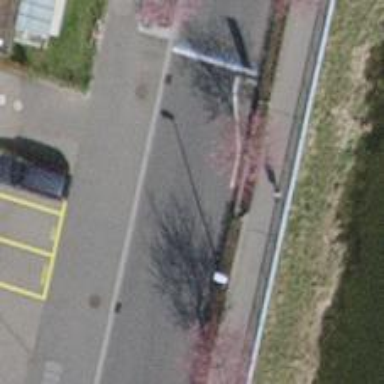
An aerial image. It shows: Brown bench in the vicinity.